Question: my question is about the fact that i want to use the same class to deserialize and re-serialize two different Jsons. I try to explain better.
I've these Jsons:
'''
//JSON A
{
"flavors": [
{
"id": "52415800-8b69-11e0-9b19-734f1195ff37",
"name": "256 MB Server",
"ram": 256,
"OS-FLV-DISABLED:disabled":true
"links": [
{
"rel": "self",
"href": "http://www.myexample.com"
},
{
"rel": "bookmark",
"href":"http://www.myexample.com"
}
]
},
...
}
//JSON B
{
"flavors": [
{
"id": "52415800-8b69-11e0-9b19-734f1195ff37",
"name": "256 MB Server",
"links": [
{
"rel": "self",
"href": "http://www.myexample.com"
},
{
"rel": "bookmark",
"href":"http://www.myexample.com"
}
]
},
...
}
'''
As you can see JSON B has all the fields of JSON A except "ram" and
"OS-FLV-DISABLED:disabled". The classes i used are the following:
'''
public class Flavor {
private String name;
private List<Link> links;
private int ram;
private boolean OS_FLV_DISABLED_disabled;
//constructor and getter/setter
}
@XmlRootElement
public class GetFlavorsResponse {
private List<Flavor> flavors;
//constructor and getter/setter
}
'''
Moreover just above the getter method i've put the annotation '@XmlElement(name = "OS-FLV-DISABLED:disabled")'
otherwise Jackson doesn't recognize this property.
Here is the scheme of the situation:

When i receive JSON A there are no problems, JSON resultant is again JSON A; but when i receive JSON B the result of the process deserialization-serialization is:
'''
//JSON C
{
"flavors": [
{
"id": "52415800-8b69-11e0-9b19-734f1195ff37",
"name": "256 MB Server",
"ram": 0,
"OS-FLV-DISABLED:disabled":false
"links": [
{
"rel": "self",
"href": "http://www.myexample.com"
},
{
"rel": "bookmark",
"href":"http://www.myexample.com"
}
]
},
...
}
'''
Now as first thing i thought that Jackson sets class properties that was not in Json with
their default values, that is, and respectively for "ram" and
"OS-FLV-DISABLED:disabled". So i've put the annotation
'''
@JsonSerialize(include=JsonSerialize.Inclusion.NON_DEFAULT)
'''
just above Flavor class. This works but the problem is that when i receive JSON A in which "ram" and "OS-FLV-DISABLED:disabled" have as values and (possible situation), the result of the process mentioned above is JSON B since these two fields are ignored.
So established that this is not the solution for my problem, i read that some people suggest to use or but i don't understand how to apply these Jackson features in this case.
I hope i was clear and thanks you in advance for your help.
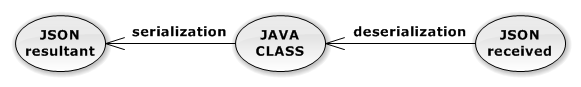
Answer: One thing you can try is that make your 'ram' and 'OS_FLV_DISABLED_disabled' as 'Integer' and 'Boolean' types respectively. By this if no values come in json for these two properties then they will be null. And use this annotation '@JsonInclude(Include.NON_NULL)' to avoid serializing null properties.